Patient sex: F
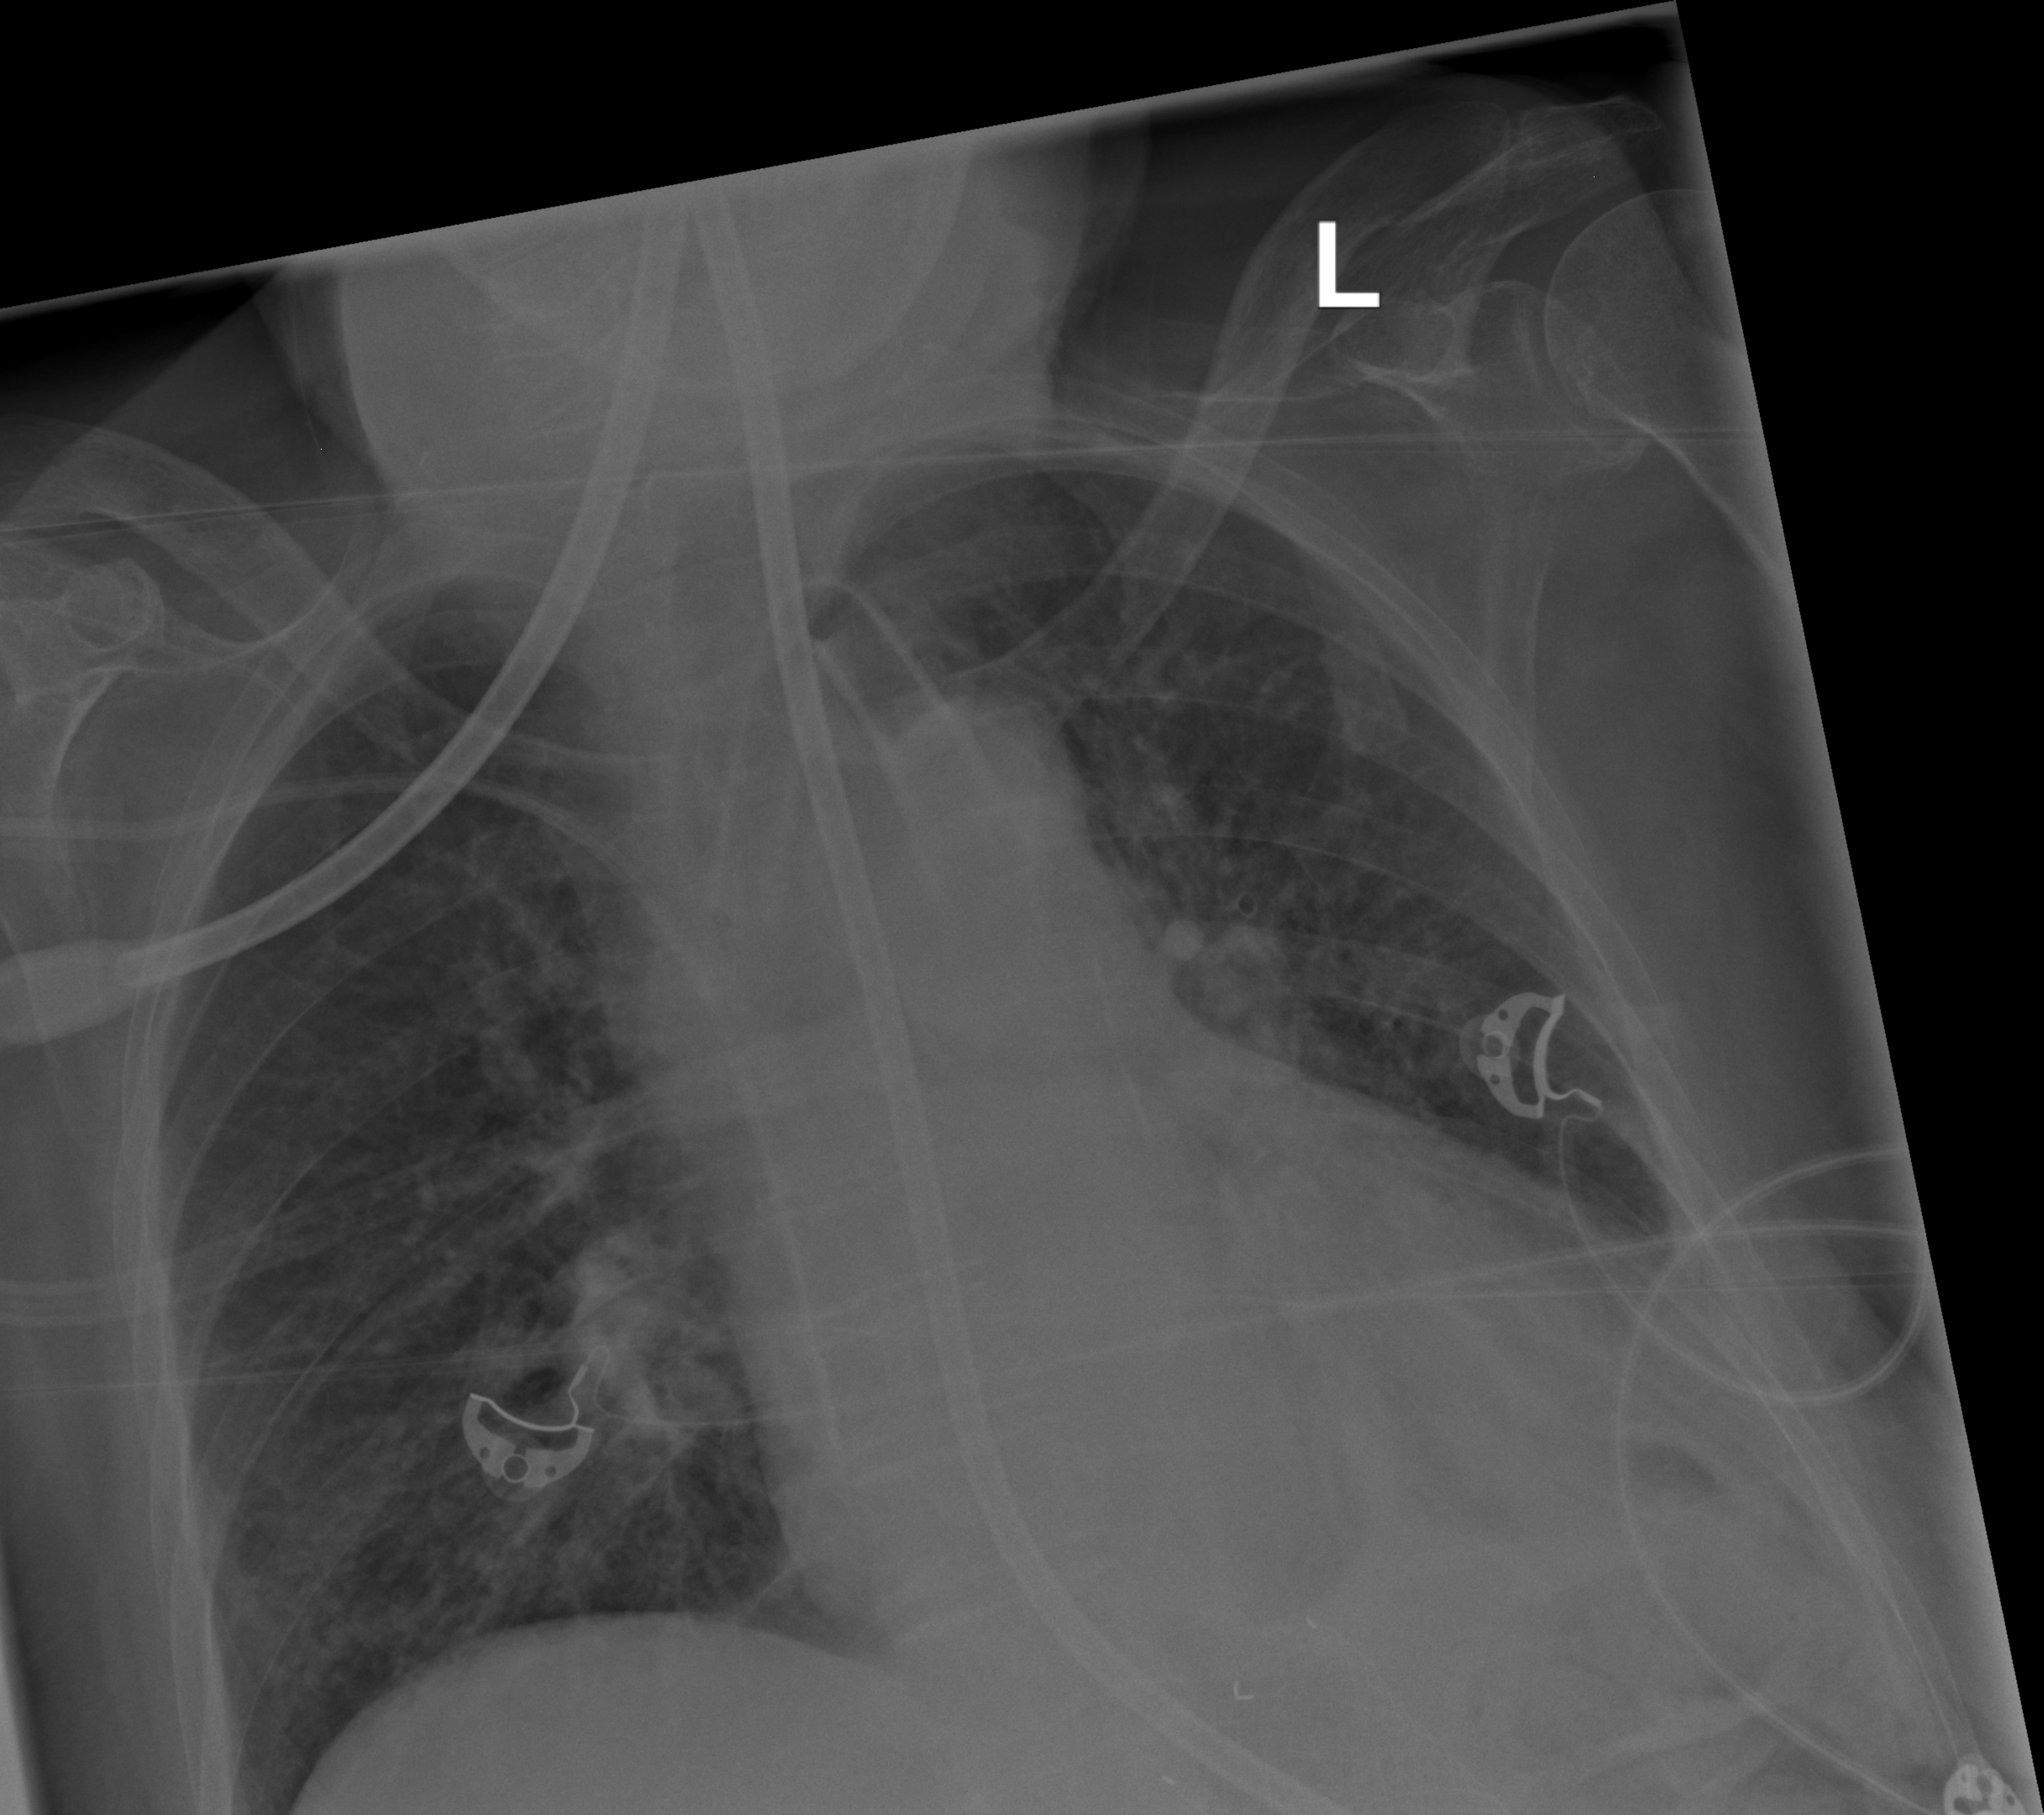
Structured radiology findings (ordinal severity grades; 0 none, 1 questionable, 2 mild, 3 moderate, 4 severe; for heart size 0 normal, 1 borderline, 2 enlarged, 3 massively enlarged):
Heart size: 2
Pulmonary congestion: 0
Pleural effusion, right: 0
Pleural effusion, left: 2
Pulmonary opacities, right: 2
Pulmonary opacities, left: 2
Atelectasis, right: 0
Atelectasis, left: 0